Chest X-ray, AP view. Patient: 65 years old, sex F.
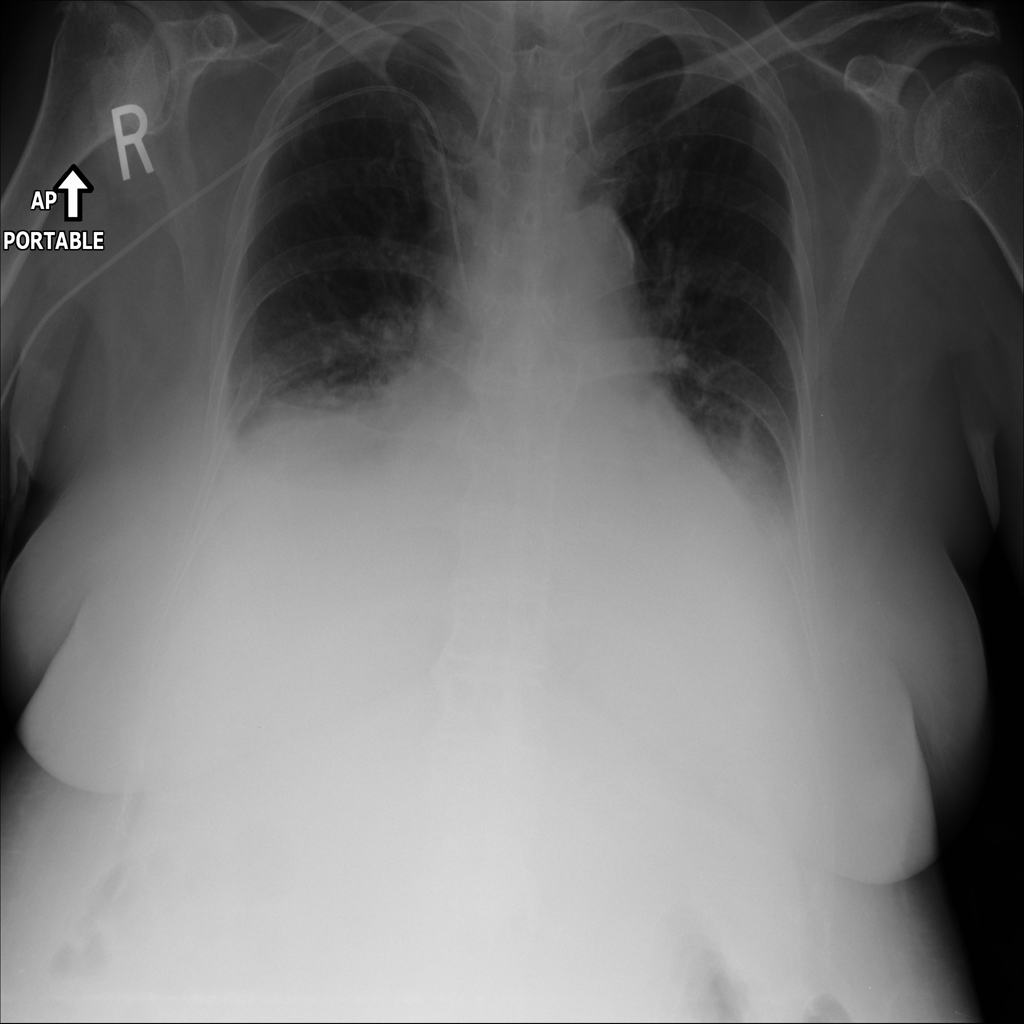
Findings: Atelectasis, Consolidation, Effusion